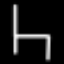
Label: chair